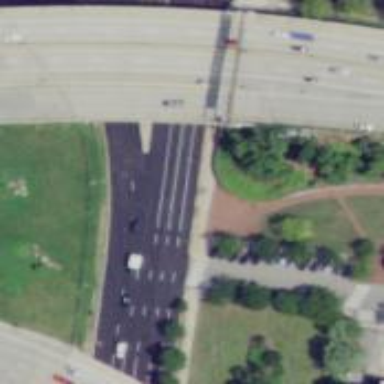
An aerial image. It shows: Asphalt trunk highway with cycle track alongside.